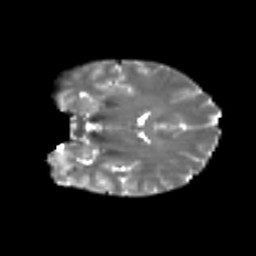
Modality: T2w
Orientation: coronal
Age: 55
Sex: female
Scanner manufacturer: ge
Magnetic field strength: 3 T
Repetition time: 7.8 s
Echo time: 0.0609 s